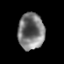
Tissue: prostate
Cell type: T cells
Senescence score: 0.168
Nuclear area (px): 941
Mean DAPI intensity: 120.235